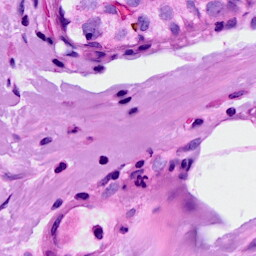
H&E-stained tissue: Breast